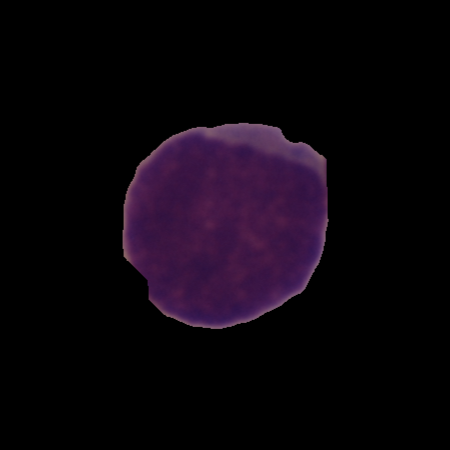
Label: cancer